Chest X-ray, AP view. Patient: 35 years old, sex F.
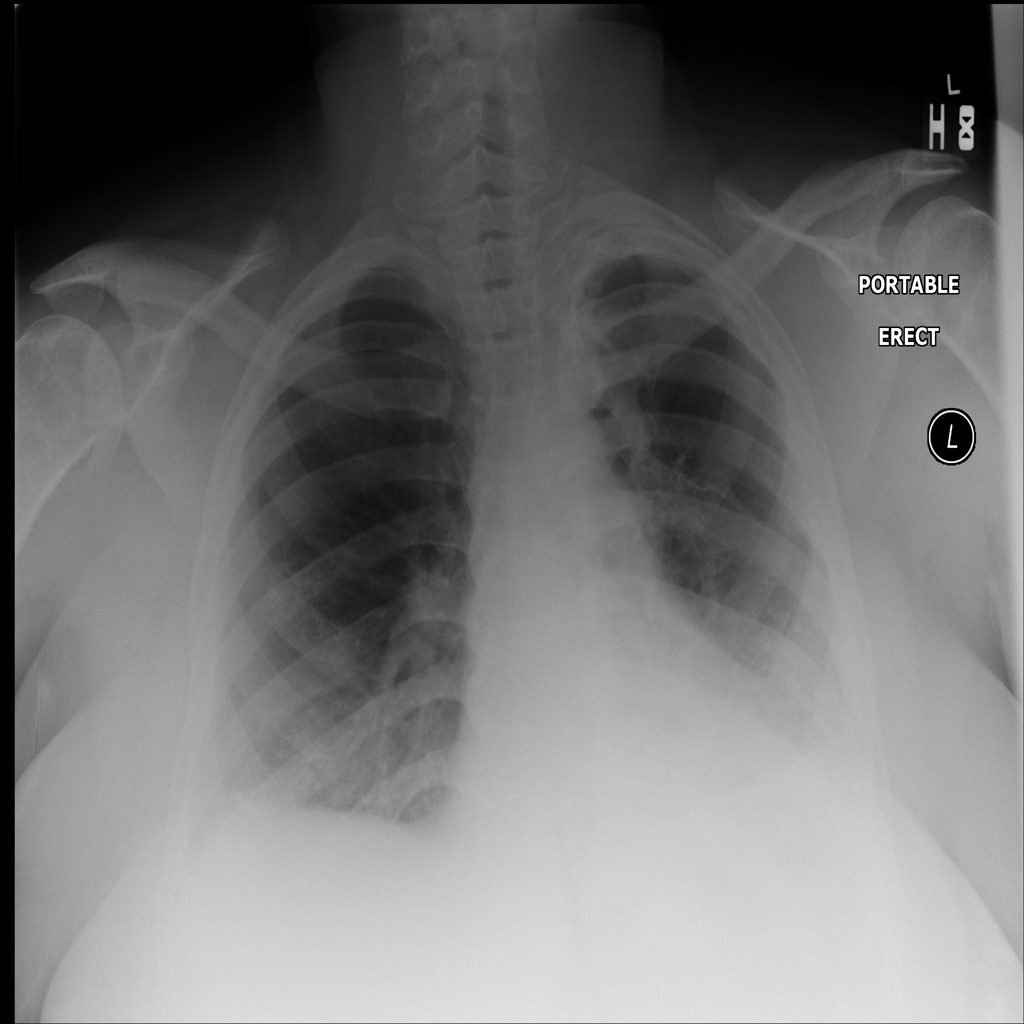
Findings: No Finding